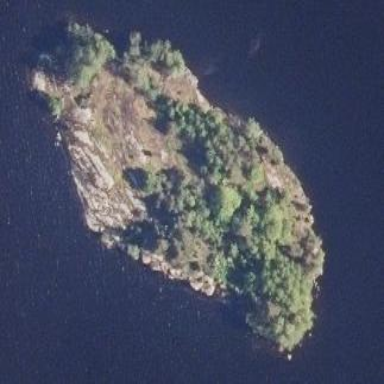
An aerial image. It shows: Islet.